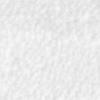
Label: no_change